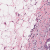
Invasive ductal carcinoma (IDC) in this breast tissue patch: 0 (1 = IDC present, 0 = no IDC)